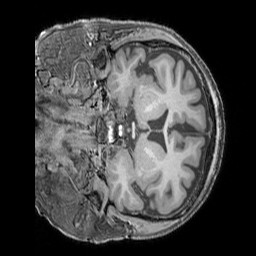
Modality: T1w
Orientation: coronal
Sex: female
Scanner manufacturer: siemens
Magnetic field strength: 3 T
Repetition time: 2.3 s
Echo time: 0.00226 s